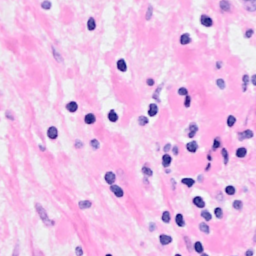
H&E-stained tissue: Breast